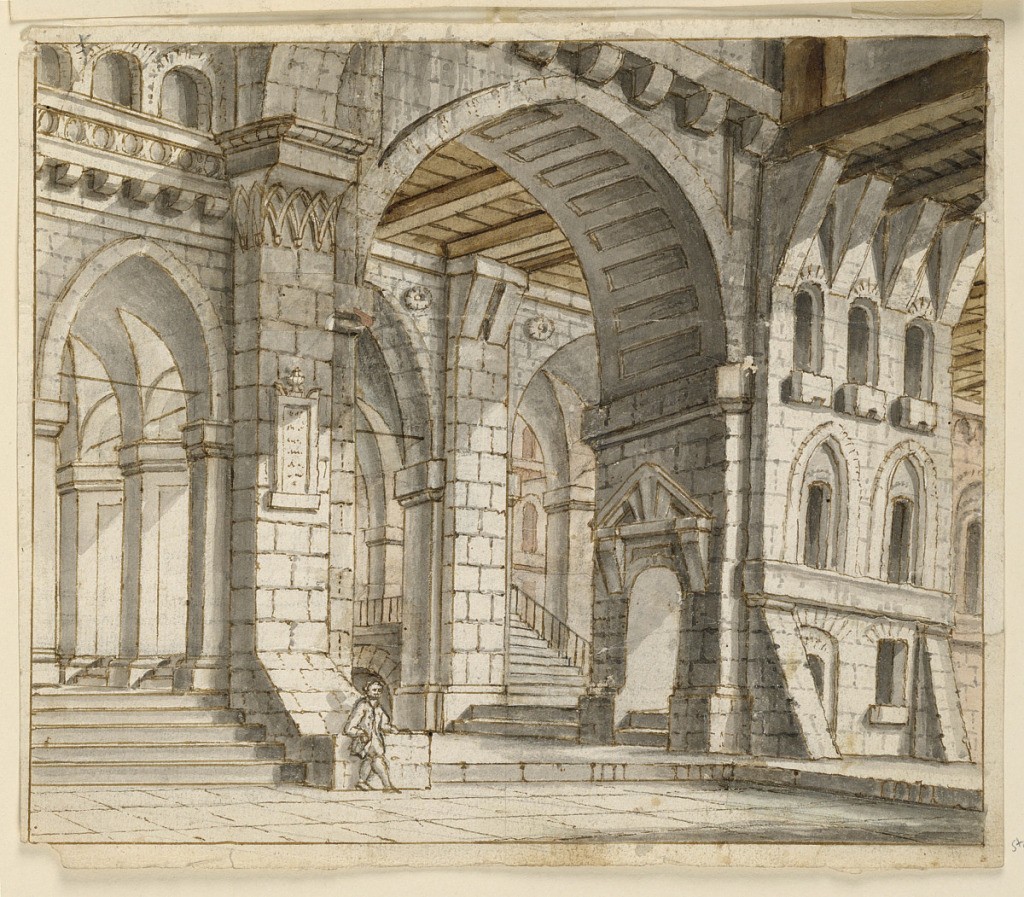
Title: Stage Design, Palace Interior
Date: late 18th century
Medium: Pen and brown ink, brush and gray ink wash on paper
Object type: Drawing
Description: Horizontal rectangle. View into halls with stairs in Gothic palace. Male figure stands in middleground.